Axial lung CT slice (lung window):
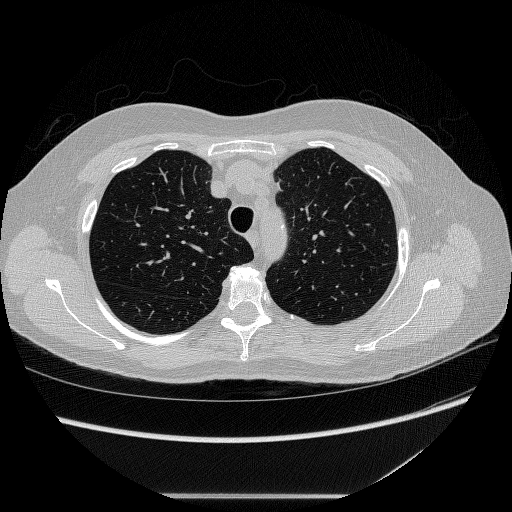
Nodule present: no